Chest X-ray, AP view. Patient: 58 years old, sex F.
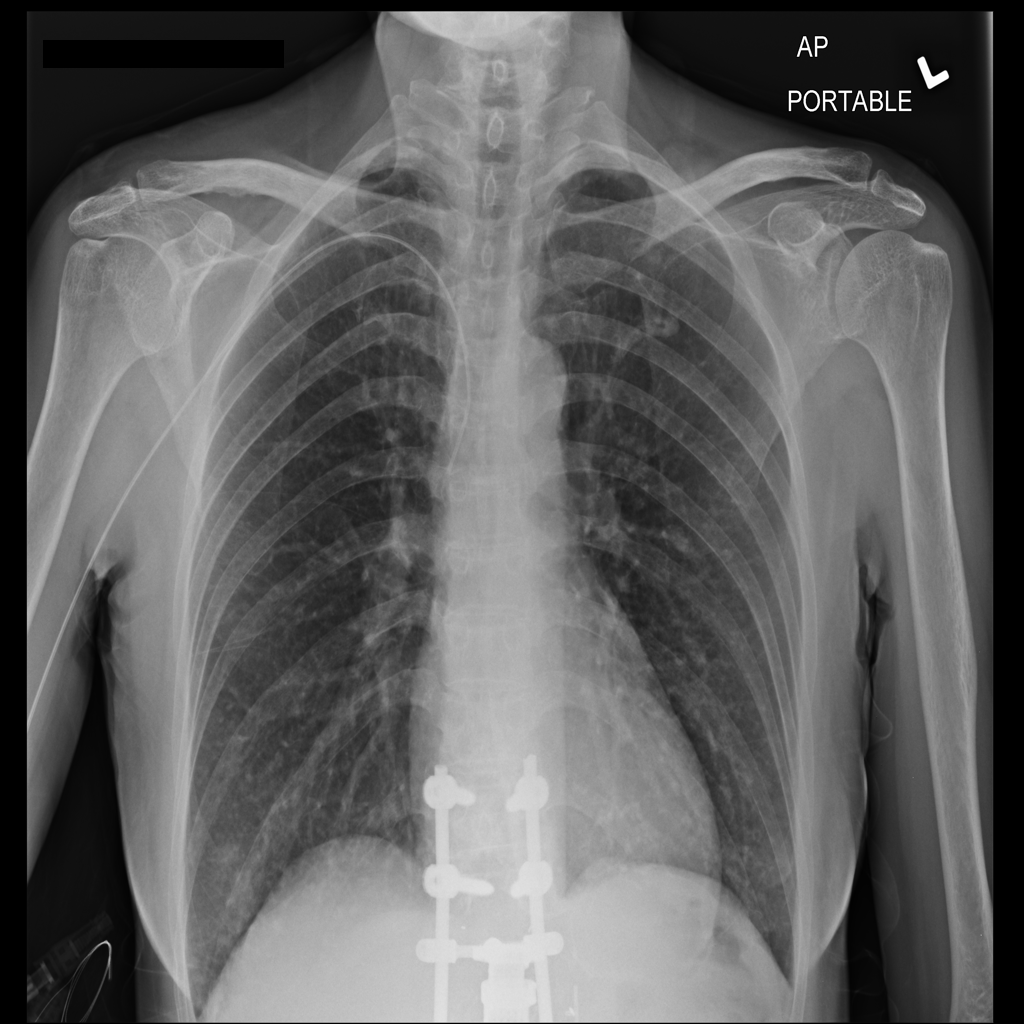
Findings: Nodule